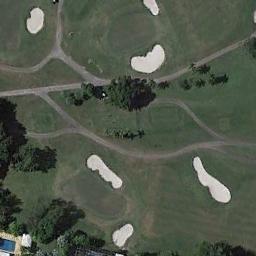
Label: golf_course